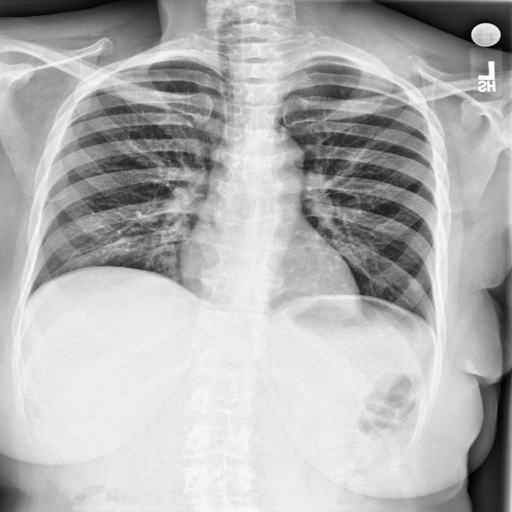
Finding: NORMAL